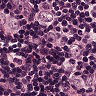
Metastatic tissue present: yes